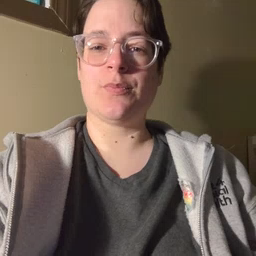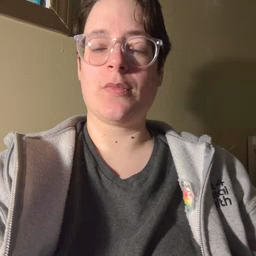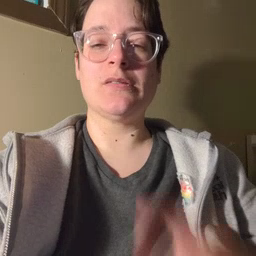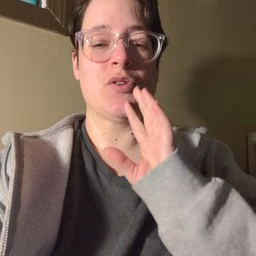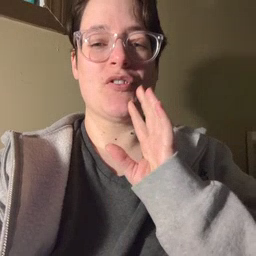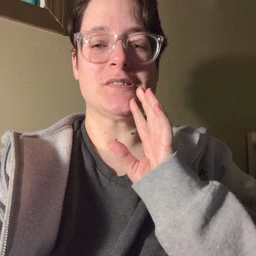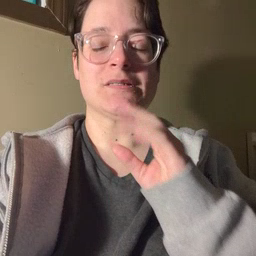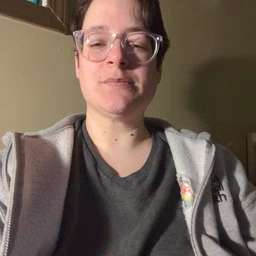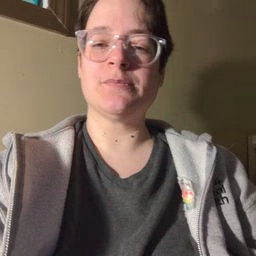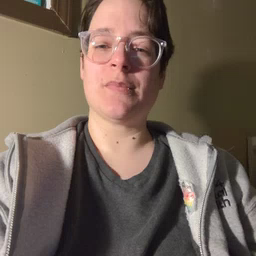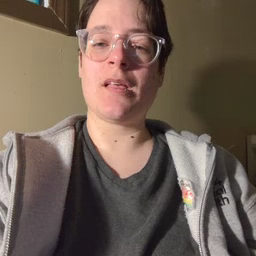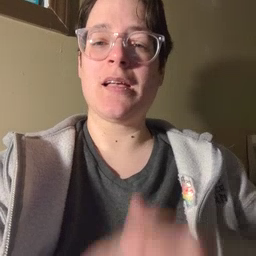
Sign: talk